Question:
I found this app that uses a database with multiple tables. This here is a listview that saves incomes and expenses but they are in different activities. Does anyone knows how can I make this kind of listview?
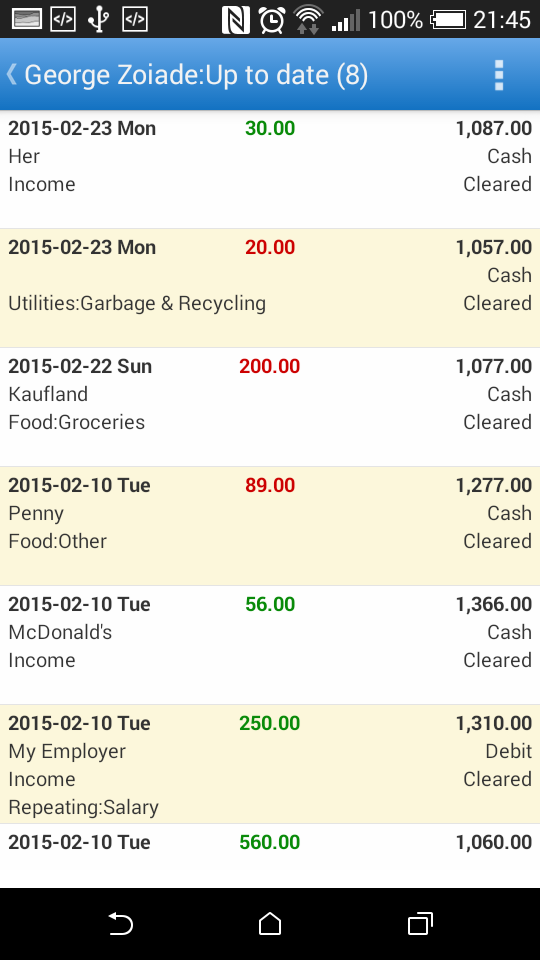
Answer: It's very simple .for first you need to create class extend listActivity like this :
public class seasones extends ListActivity {
'''
private database db;
private String[] Name;
private String[] Teedad;
@Override
protected void onCreate(Bundle savedInstanceState) {
super.onCreate(savedInstanceState);
setContentView(R.layout.seasone);
db = new database(this);
refresher();
setListAdapter(new listview ());
}
'''
and Xml for this like this :
'''
<?xml version="1.0" encoding="utf-8"?>
<RelativeLayout xmlns:android="http://schemas.android.com/apk/res/android"
android:id="@+id/main_txt_layout"
android:layout_width="match_parent"
android:layout_height="match_parent"
android:orientation="vertical" >
<ListView
android:id="@android:id/list"
android:layout_width="match_parent"
android:layout_height="wrap_content"
android:layout_alignParentLeft="true"
android:layout_alignParentTop="true" >
</ListView>
</RelativeLayout>
'''
please notice to android:id="@android:id/list" It's very important.
OK.
Now we create class for custom layout for each row . for first create class and extend ArrayAdapter .
'''
class listview extends ArrayAdapter<String>{
public listview (){
super(seasones.this,R.layout.raw_seasone,Name);
}
@Override
public View getView(int position, View convertView, ViewGroup parent) {
LayoutInflater in = getLayoutInflater();
View row = in.inflate(R.layout.raw_seasone, parent,false);
TextView name = (TextView) row.findViewById(R.id.name_season);
TextView teedad = (TextView) row.findViewById(R.id.teedad_dastan);
name.setText(Name [position]);
teedad.setText(Teedad [position]);
return (row);
}
'''
for this activity we create a layout file like this :
'''
<?xml version="1.0" encoding="utf-8"?>
<RelativeLayout xmlns:android="http://schemas.android.com/apk/res/android"
android:layout_width="match_parent"
android:layout_height="match_parent" >
<TextView
android:id="@+id/teedad_dastan"
android:layout_width="wrap_content"
android:layout_height="wrap_content"
android:layout_alignParentLeft="true"
android:layout_alignParentTop="true"
android:layout_marginLeft="18dp"
android:layout_marginTop="26dp"
android:text="Small Text"
android:textAppearance="?android:attr/textAppearanceSmall" />
<TextView
android:id="@+id/name_season"
android:layout_width="wrap_content"
android:layout_height="wrap_content"
android:layout_alignBottom="@+id/teedad_dastan"
android:layout_alignParentRight="true"
android:layout_marginRight="22dp"
android:text="Large Text"
android:textAppearance="?android:attr/textAppearanceLarge" />
'''
I use refresher(); method for fill array from database .and use setListAdapter(new listview ()); for fill each row with custom layout .